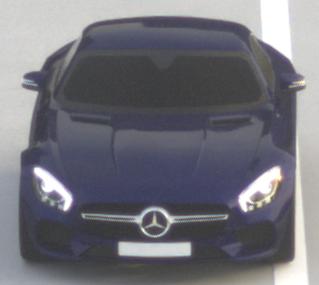
Make: Mercedes-Benz
Model: AMG GT Coupé
Detailed model: AMG GT (190) Coupé
Model produced from: 2014/10
Model produced until: 2017/01
Doors: 2
Color: blue
Road condition: dry road
Daytime: sunrise or sunset
Contrast: low contrast